Field crop: tomato
Growth stage: 2
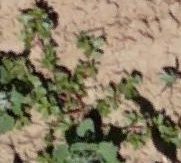
Species: portulaca